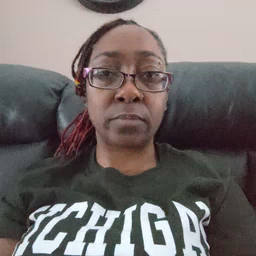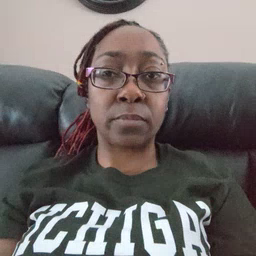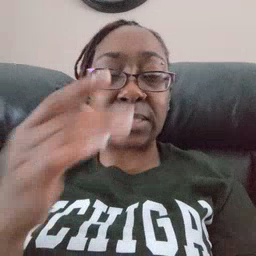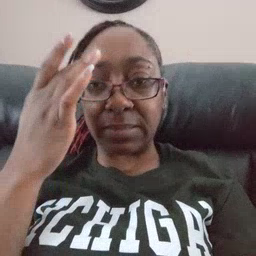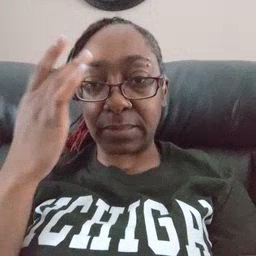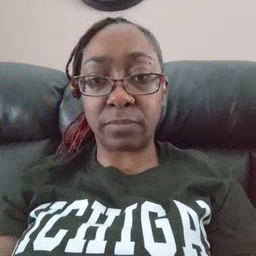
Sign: sick